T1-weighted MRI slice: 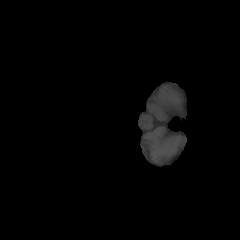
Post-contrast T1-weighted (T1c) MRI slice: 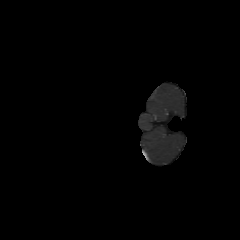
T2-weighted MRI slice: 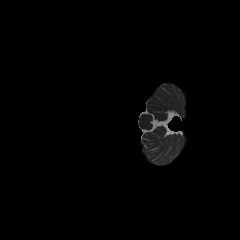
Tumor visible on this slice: no